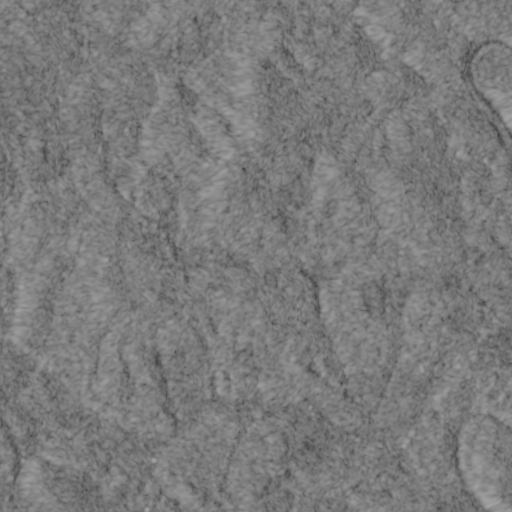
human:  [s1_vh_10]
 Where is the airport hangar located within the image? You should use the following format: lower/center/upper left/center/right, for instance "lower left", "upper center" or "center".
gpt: The airport hangar is located in the lower center of the image.
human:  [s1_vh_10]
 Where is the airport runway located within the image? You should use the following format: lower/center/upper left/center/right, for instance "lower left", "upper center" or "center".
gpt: The airport runway is located in the lower center of the image.
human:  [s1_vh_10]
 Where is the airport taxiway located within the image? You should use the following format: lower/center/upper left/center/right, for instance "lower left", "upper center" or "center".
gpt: The airport taxiway is located in the lower center of the image.
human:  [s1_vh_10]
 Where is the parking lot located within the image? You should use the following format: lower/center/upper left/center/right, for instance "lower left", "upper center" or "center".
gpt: The parking lot is located in the lower right of the image.
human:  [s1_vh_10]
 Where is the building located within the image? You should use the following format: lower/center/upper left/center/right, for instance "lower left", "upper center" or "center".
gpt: The building is located in the lower right of the image.
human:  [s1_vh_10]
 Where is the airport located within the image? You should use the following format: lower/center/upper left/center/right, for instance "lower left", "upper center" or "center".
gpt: There is no airport in the image.

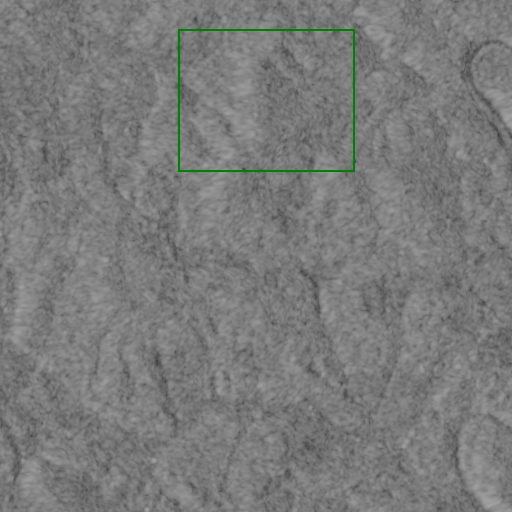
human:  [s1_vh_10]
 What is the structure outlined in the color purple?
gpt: There is no purple outline.
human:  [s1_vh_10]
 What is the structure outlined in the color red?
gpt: There is no structure outlined in red.